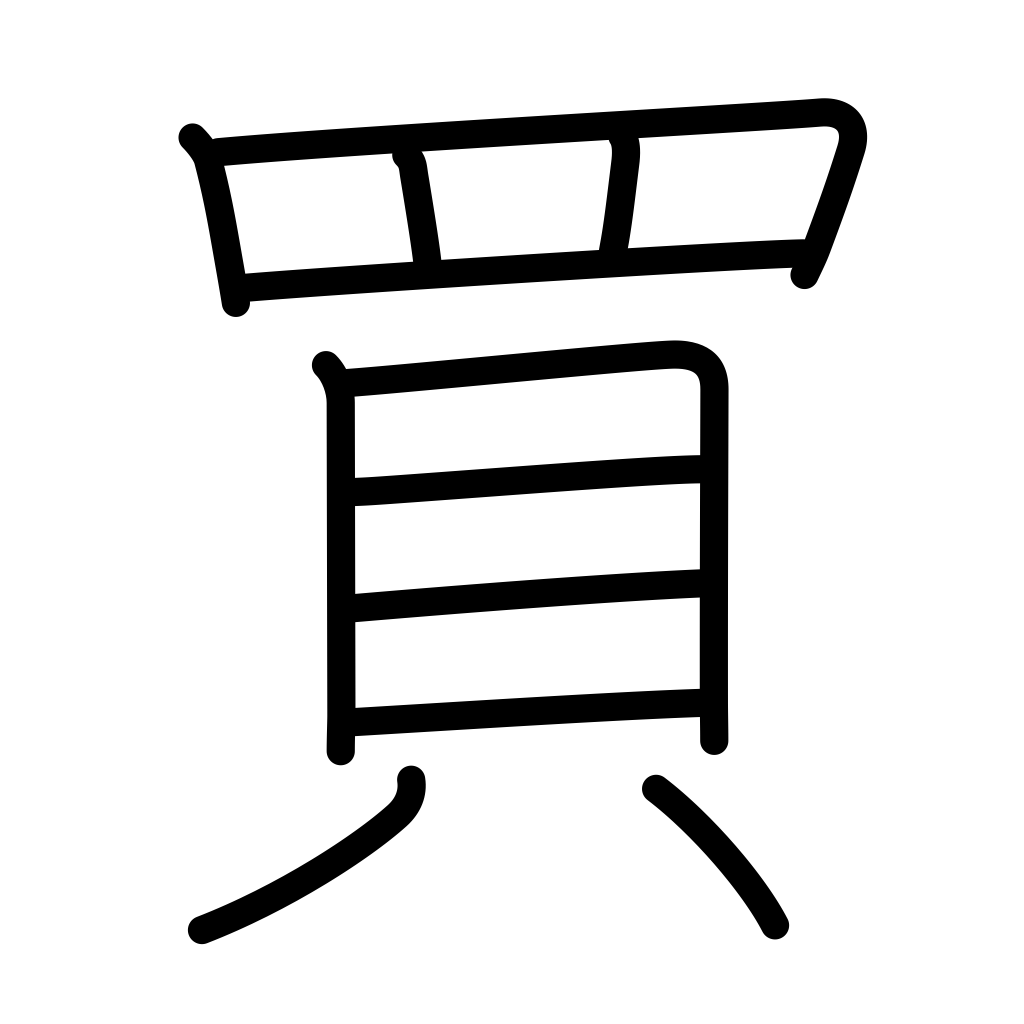
Meaning: buy